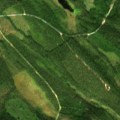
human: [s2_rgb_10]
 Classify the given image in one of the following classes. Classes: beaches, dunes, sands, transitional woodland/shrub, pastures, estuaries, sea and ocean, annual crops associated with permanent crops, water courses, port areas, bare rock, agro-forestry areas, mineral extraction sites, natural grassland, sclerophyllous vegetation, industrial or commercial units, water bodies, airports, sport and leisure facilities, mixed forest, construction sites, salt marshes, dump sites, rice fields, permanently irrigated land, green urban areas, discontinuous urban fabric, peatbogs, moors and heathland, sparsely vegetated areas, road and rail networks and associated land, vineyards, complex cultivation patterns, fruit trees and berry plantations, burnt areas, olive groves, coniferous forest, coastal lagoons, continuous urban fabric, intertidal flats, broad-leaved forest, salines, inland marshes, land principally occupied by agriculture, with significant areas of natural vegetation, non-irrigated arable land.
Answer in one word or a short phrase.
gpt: coniferous forest